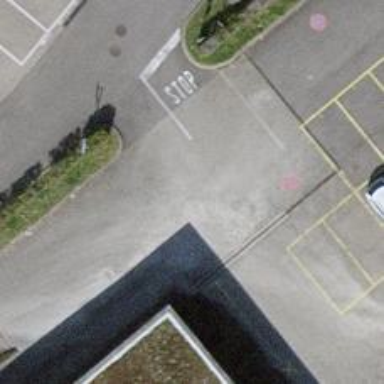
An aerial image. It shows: Parking aisle designated as service road.